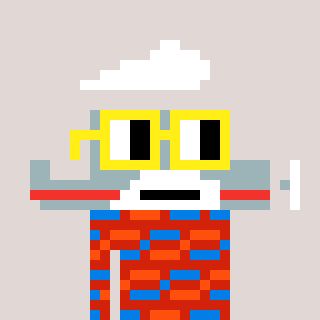
a pixel art character with square yellow glasses, a plane-shaped head and a red-colored body on a warm background